Question: I am trying to use devTools to modify local less file and sourceMaps to directly see the result in the page.
I've used bootstrap and the provided less files and the map file as well. I didn't modify anything to be sure that my first testing file wasn't compromising anything.
I am using the last build of the chrome browser. I have set the workspace in devTools as to made possible the edition of the source files, as well as I've checked the option allowing devTools to use sourcemap and auto-reload changing css.
When I load my page and inspect an element, the less file link is well showned in the css inspector.

However when i edit the less file directly in the devTools and save, nothing happened. the content's appearance should change.
Do you have some suggestions ? something i may do wrong ?
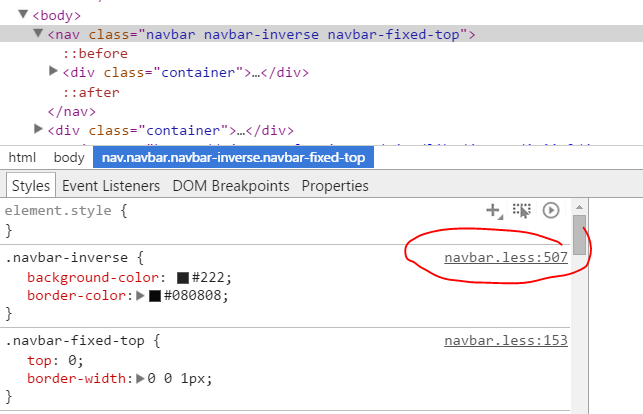
Answer: I finally understood that devtools is not processing less files but rather refreshes the page whenever the less files are being modified externally.
Technically the less files are being watched by a program (e.g. grunt-contrib-watch module) and when they are modified the compilation is generating the stylesheet again which is spied by devtools and consequently refreshes the page.
The modification of the less files themselves in devtools is made possible by adding the less files in the devtools workspace.
More informations following the links :
: <URL>
: <URL>
: <URL>